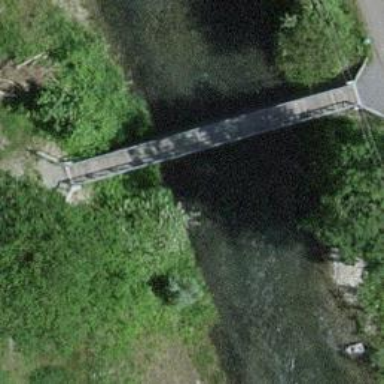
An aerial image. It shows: Footway on bridge.